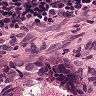
Metastatic tissue present: yes